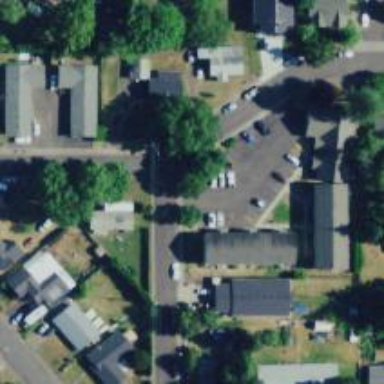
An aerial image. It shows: Residential road with sidewalk on the left side.